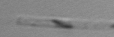
Label: Leptocylindrus